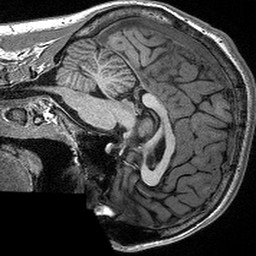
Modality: T1w
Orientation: sagittal
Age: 21
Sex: male